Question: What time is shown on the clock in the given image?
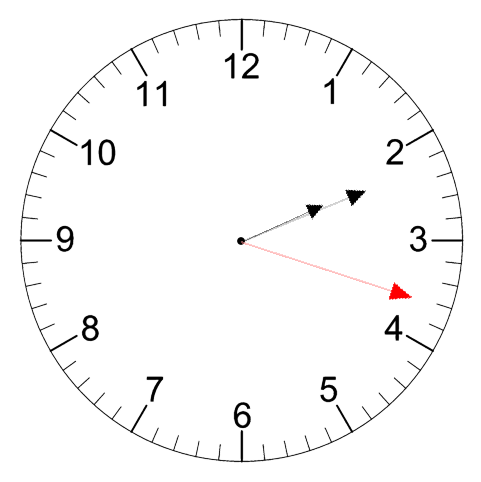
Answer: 02:11:18